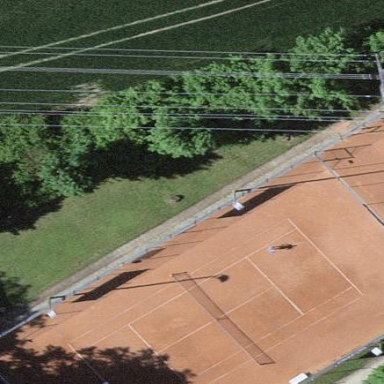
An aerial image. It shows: Tennis court on pitch.